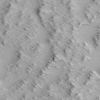
Atmospheric dust classification: not_dusty